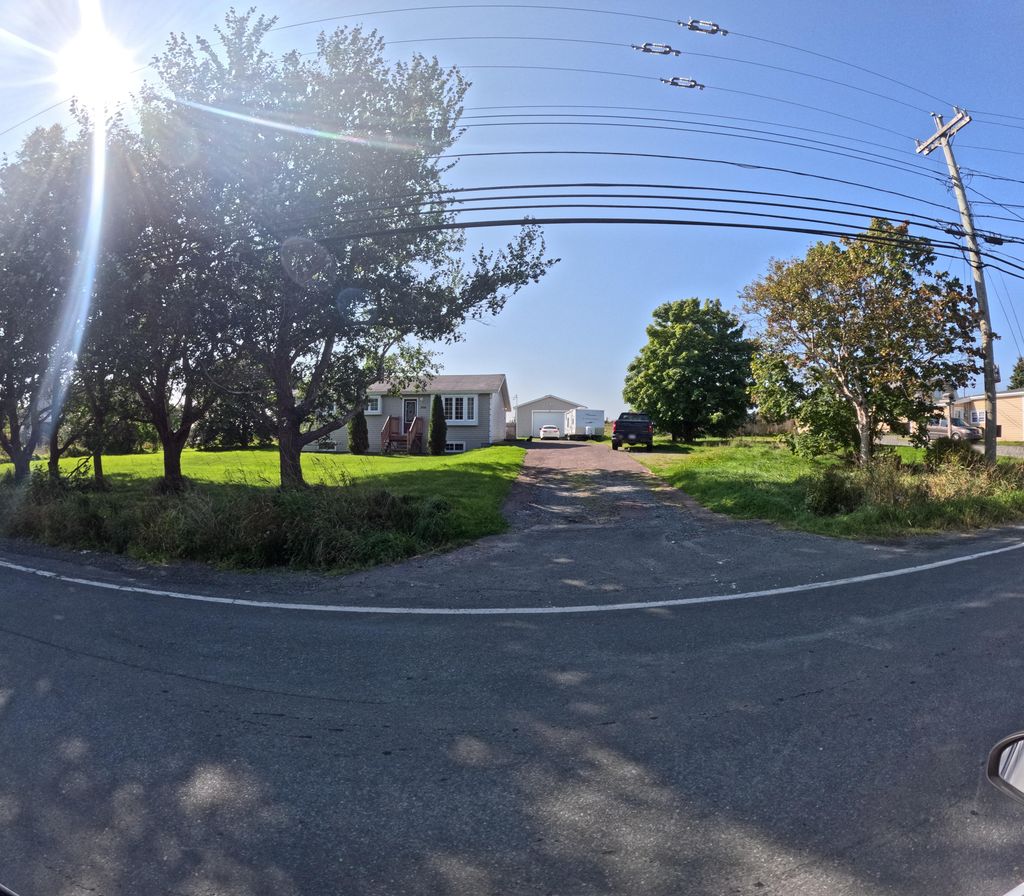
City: st_johns